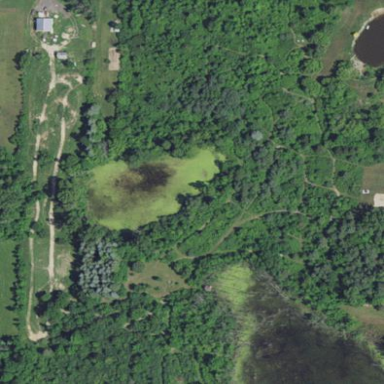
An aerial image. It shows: Peaceful pond surrounded by nature.